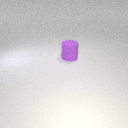
large purple rubber cylinder